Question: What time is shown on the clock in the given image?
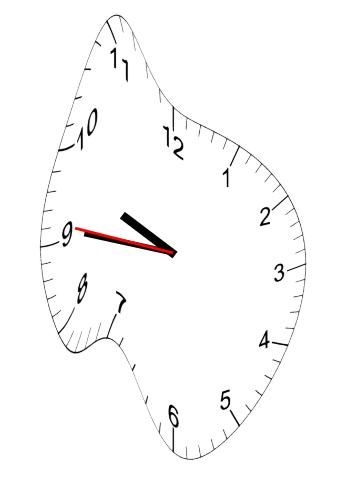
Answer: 09:45:46